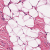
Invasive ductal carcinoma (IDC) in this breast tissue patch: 0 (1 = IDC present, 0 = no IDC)